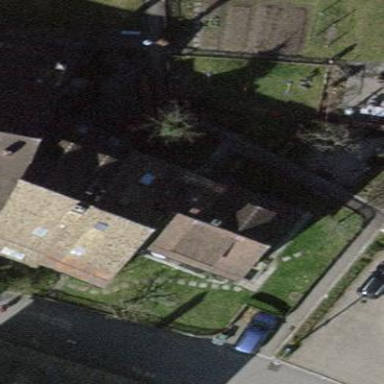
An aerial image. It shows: Building with pitched roof.